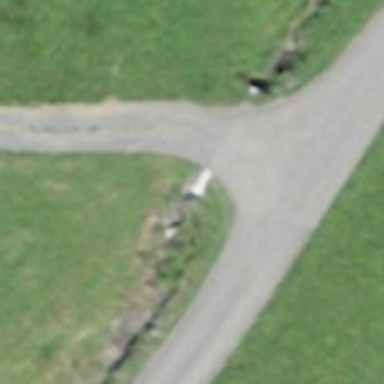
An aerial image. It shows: Culvert tunnel.